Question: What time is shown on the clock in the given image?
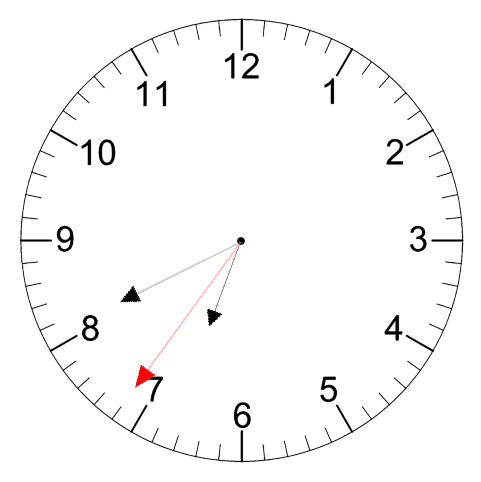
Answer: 06:40:36